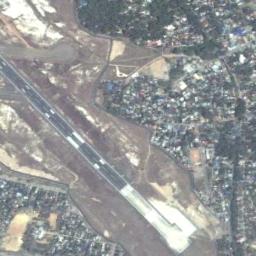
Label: runway